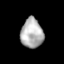
Tissue: skin
Cell type: Epithelial cells
Senescence score: 0.8763
Nuclear area (px): 646
Mean DAPI intensity: 177.61